Interaction volume radius: 10 \u00c5
Interaction volume height: 10 \u00c5
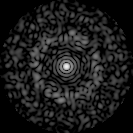
Disorder parameter: 0.8146